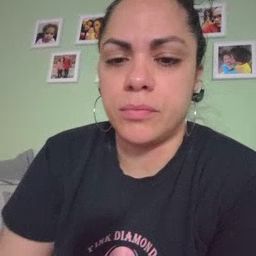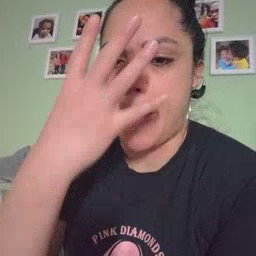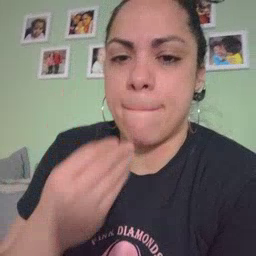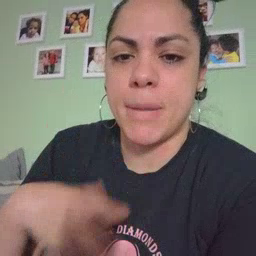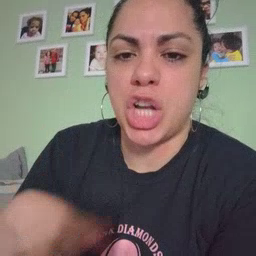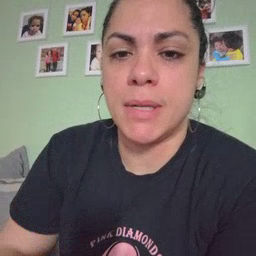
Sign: pajamas